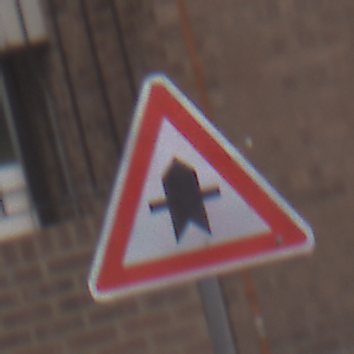
Verkehrszeichen: Vorfahrt
Umgebung: Outdoor, Urban
Tageszeit: MorningAfternoon
Wetter: Overcast
Licht: Natural
Jahreszeit: NotSpecified
Kontrast: LowContrast